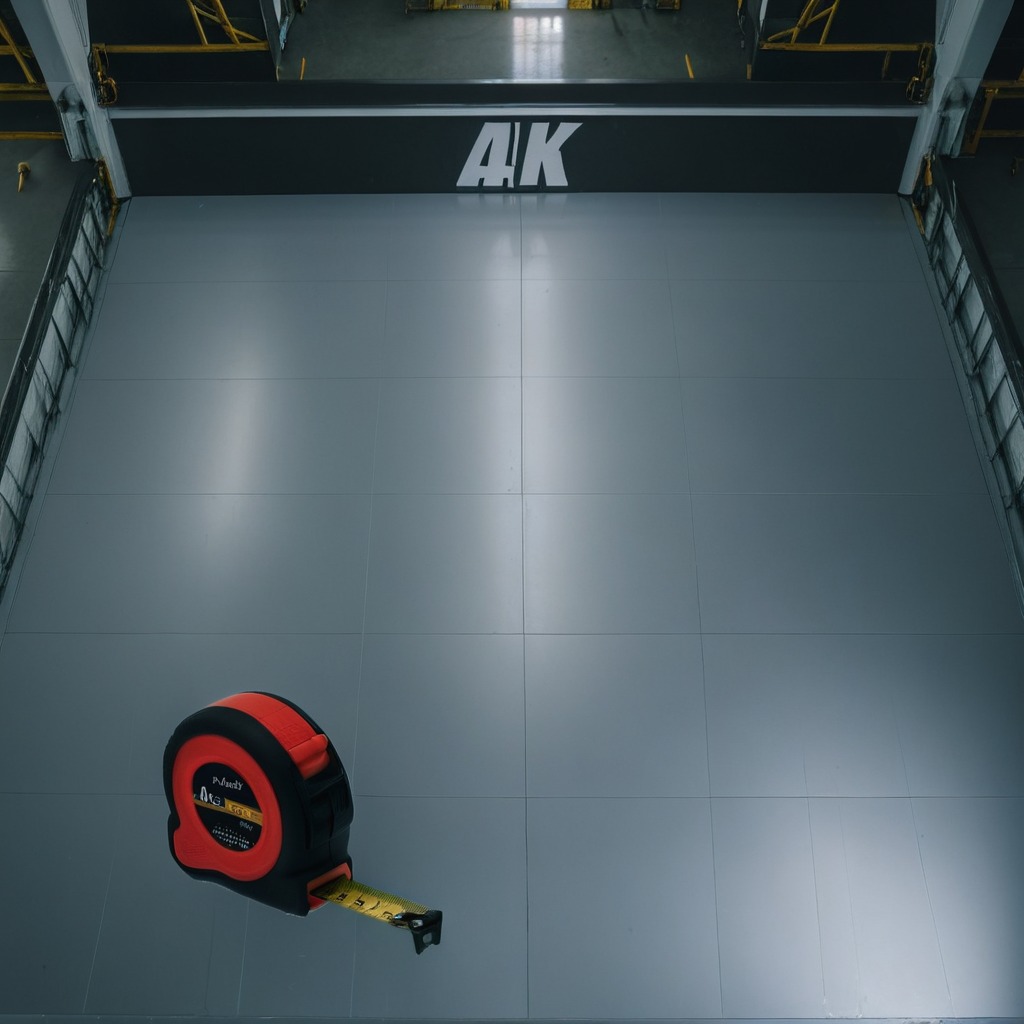
A measuring tape lies on the toolbox surface.